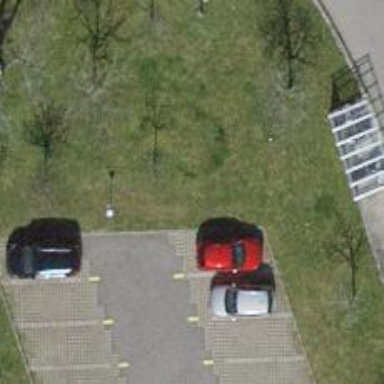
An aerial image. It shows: Cobblestone footway.